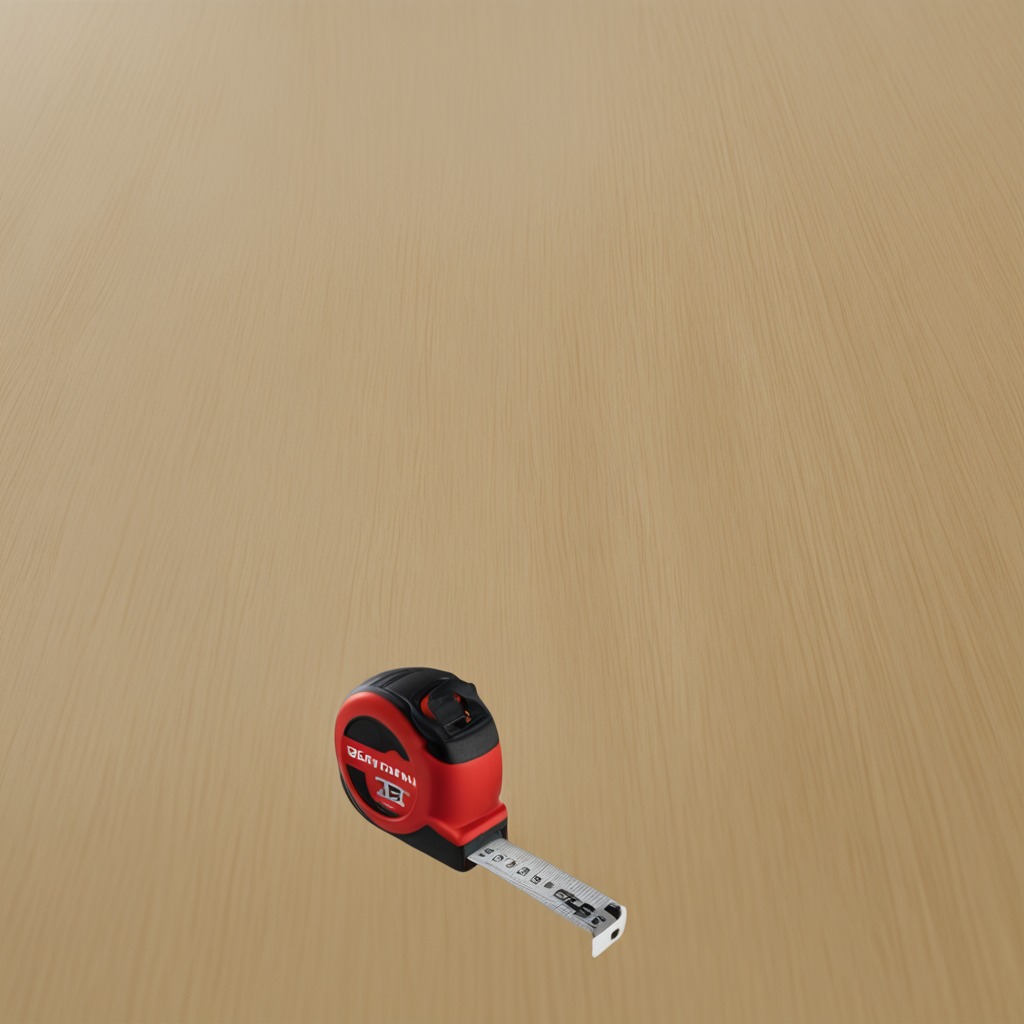
A measuring tape lies on a plywood surface in a paint workshop lit by afternoon window light.